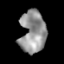
Tissue: lung
Cell type: Endothelial cells
Senescence score: 0.2146
Nuclear area (px): 1065
Mean DAPI intensity: 147.751